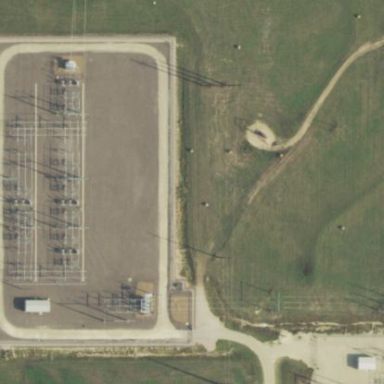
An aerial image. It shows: Power substation with transmission level designation. It is enclosed by fence.